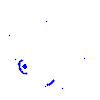
Particle: proton